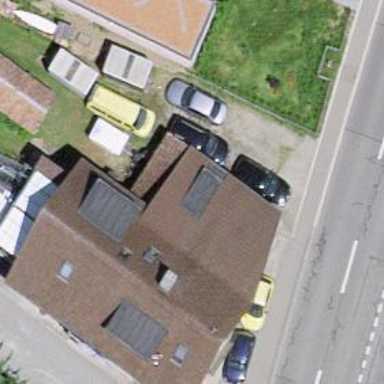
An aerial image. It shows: Residential building.